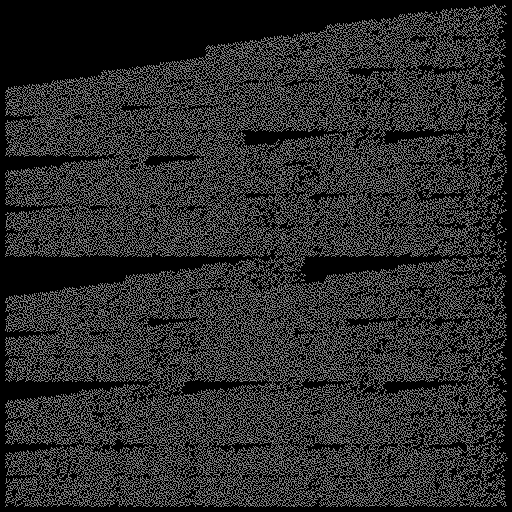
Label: castle